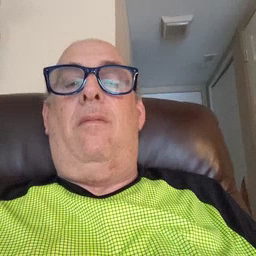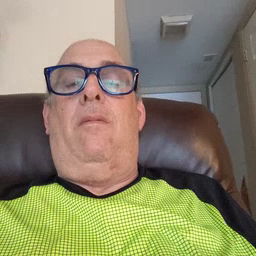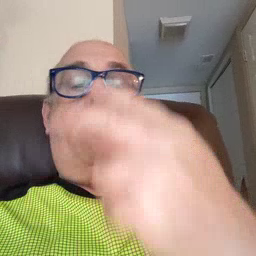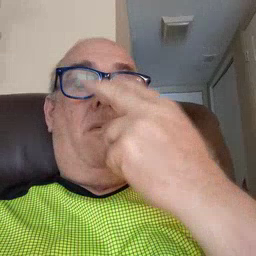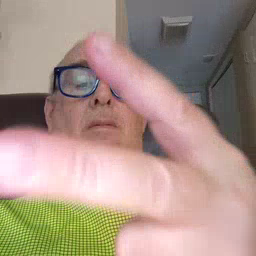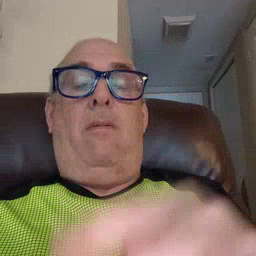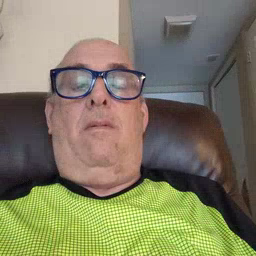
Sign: see